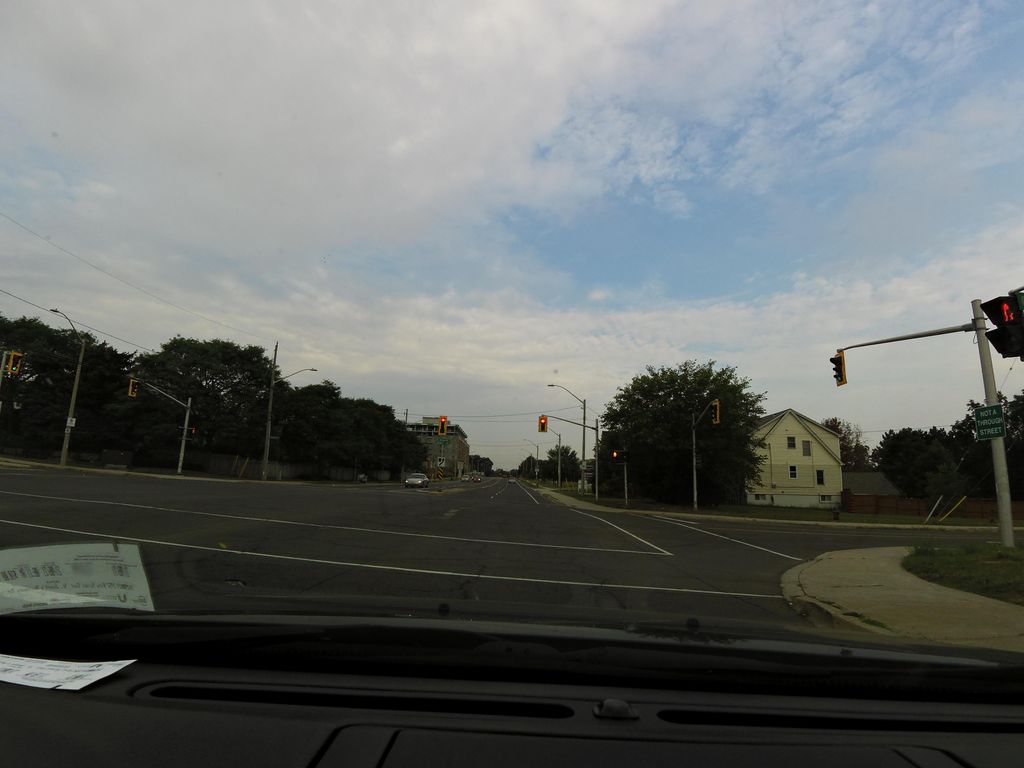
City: hamilton